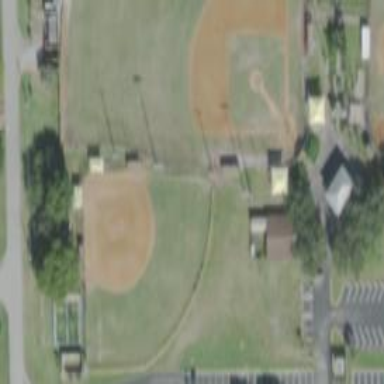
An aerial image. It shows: Baseball pitch for leisure and sports activities.